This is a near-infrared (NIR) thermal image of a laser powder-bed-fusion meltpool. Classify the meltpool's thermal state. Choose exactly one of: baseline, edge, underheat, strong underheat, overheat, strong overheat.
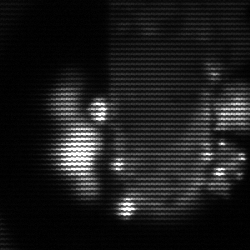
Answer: strong underheat